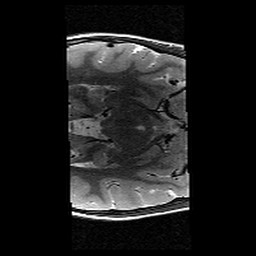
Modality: T2w
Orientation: axial
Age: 10
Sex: female
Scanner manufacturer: siemens
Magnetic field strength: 3 T
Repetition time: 9.23 s
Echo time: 0.067 s